Question: I'm trying to make a duplicate 'UITextView' based on another 'UITextView' for sharing purposes. This text view is added as a subview to 'viewToShare'. There is an issue however, the duplicated text view doesn't show all of the original text from the text view I'm copying from. I'm using attributed text as well on the original text view, so I'm not sure if this is the issue. Setting the background color to black on 'textViewCopy' showed me that the frame size is correct. For some reason it seems like new line '
' characters from the original text view are causing havoc and preventing the text to be fully shown in the 'textViewCopy'. I wonder if it's related to this question: <URL>
Screenshots:

Code:
'''
- (UIView *)shareView
{
CGSize size = self.containerView.bounds.size;
UIView *viewToShare = [[UIView alloc]init];
viewToShare.backgroundColor = self.containerView.backgroundColor;
viewToShare.layer.cornerRadius = 6.0;
viewToShare.layer.masksToBounds = YES;
UITextView *textViewCopy = [[UITextView alloc]init];
textViewCopy.backgroundColor = [UIColor clearColor];
textViewCopy.tag = 1;
UIEdgeInsets textContainerInsets = self.textView.textContainerInset;
viewToShare.frame = CGRectMake(0, 0, size.width, size.height);
textViewCopy.frame = CGRectMake(0, 0, size.width, size.height);
textViewCopy.textContainerInset = textContainerInsets;
NSAttributedString *attributedStringCopy = [[NSAttributedString alloc]
initWithAttributedString:self.textView.attributedText];
textViewCopy.attributedText = attributedStringCopy;
[viewToShare addSubview:textViewCopy];
return viewToShare;
}
'''
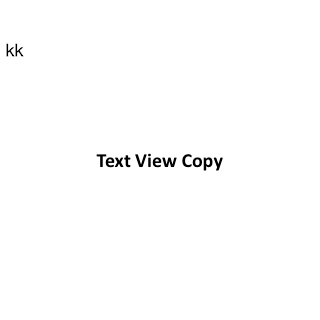
Answer: I figured out how to solve the issue based on this SO: <URL>
'''
- (UIView *)shareView
{
CGSize size = self.containerView.bounds.size;
UIView *viewToShare = [[UIView alloc]init];
viewToShare.backgroundColor = self.containerView.backgroundColor;
viewToShare.layer.cornerRadius = 6.0;
viewToShare.layer.masksToBounds = YES;
UITextView *textViewCopy = [[UITextView alloc]init];
textViewCopy.backgroundColor = [UIColor clearColor];
textViewCopy.tag = 1;
UIEdgeInsets textContainerInsets = self.textView.textContainerInset;
viewToShare.frame = CGRectMake(0, 0, size.width, size.height);
textViewCopy.frame = CGRectMake(0, 0, size.width, size.height);
// These two lines are needed to fix bug!
textViewCopy.scrollEnabled = NO;
textViewCopy.scrollEnabled = YES;
textViewCopy.textContainerInset = textContainerInsets;
NSAttributedString *attributedStringCopy = [[NSAttributedString alloc]
initWithAttributedString:self.textView.attributedText];
textViewCopy.attributedText = attributedStringCopy;
[viewToShare addSubview:textViewCopy];
return viewToShare;
}
'''